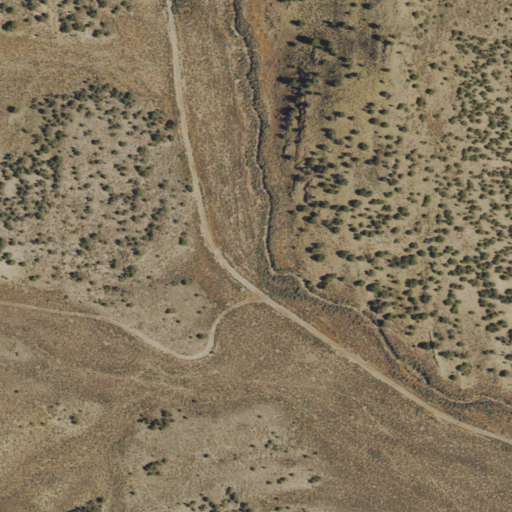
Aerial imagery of valley in Nevada named Rattlesnake Canyon containing only shrub